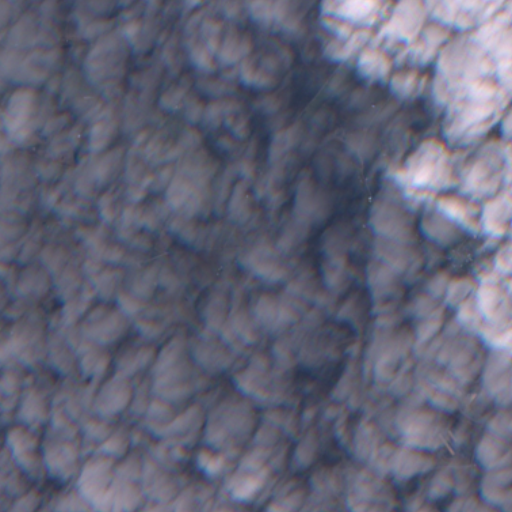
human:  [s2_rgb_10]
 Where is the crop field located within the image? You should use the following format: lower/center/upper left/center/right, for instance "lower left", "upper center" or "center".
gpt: The crop field is located in the center right of the image.
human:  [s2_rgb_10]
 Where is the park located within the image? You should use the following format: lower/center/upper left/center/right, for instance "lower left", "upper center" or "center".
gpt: The park is located in the center right of the image.
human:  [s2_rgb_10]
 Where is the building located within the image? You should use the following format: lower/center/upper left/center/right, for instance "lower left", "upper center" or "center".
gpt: The building is located in the upper right of the image.
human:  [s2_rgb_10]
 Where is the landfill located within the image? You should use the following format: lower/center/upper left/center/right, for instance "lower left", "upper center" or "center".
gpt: There is no landfill in the image.